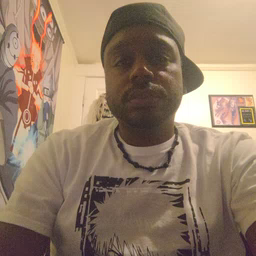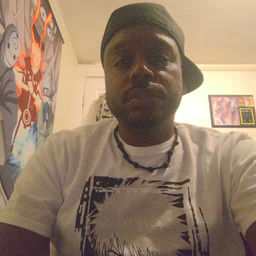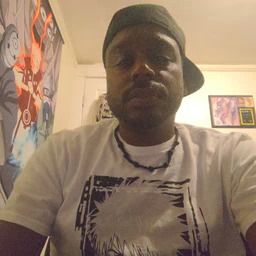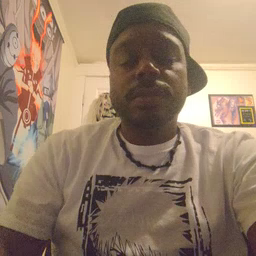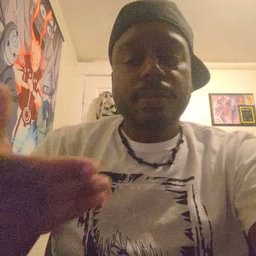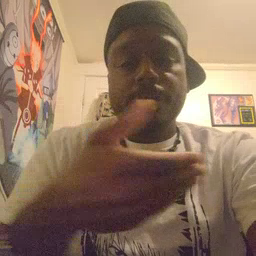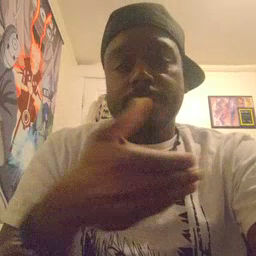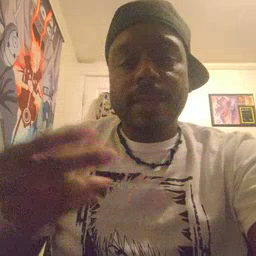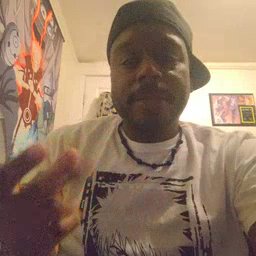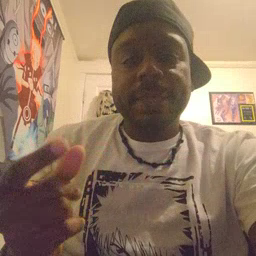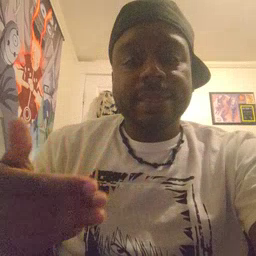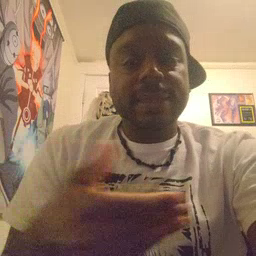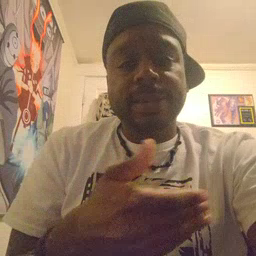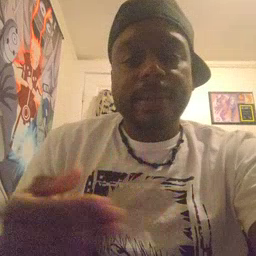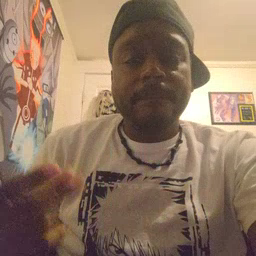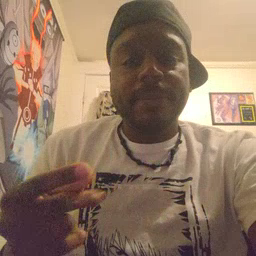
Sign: puppy